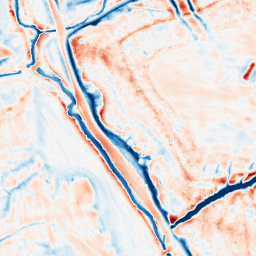
Category: edge_preserving
Decomposition family: bilateral
Decomposition parameters: d: 21
sigma_color: 25
sigma_space: 100
Upsampling method: edge_directed
Upsampling parameters: scale: 4
Upsampling scale: 4